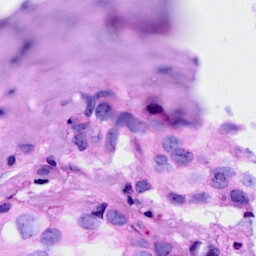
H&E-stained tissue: Breast